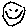
Label: smiley face